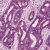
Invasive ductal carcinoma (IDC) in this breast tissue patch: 1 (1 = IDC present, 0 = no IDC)